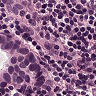
Metastatic tissue present: yes